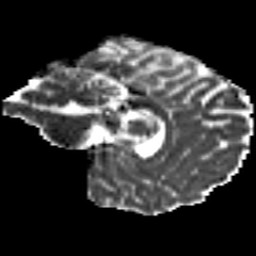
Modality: MD
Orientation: sagittal
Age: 30
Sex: female
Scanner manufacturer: siemens
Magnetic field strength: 3 T
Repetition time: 8.8 s
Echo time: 0.085 s